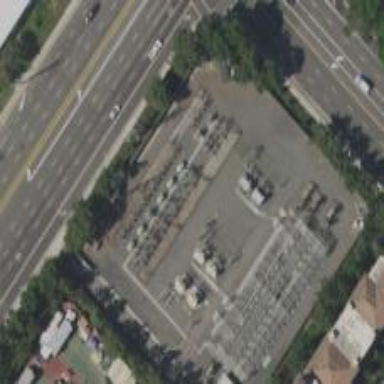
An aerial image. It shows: Outdoor distribution power substation.